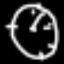
Label: clock